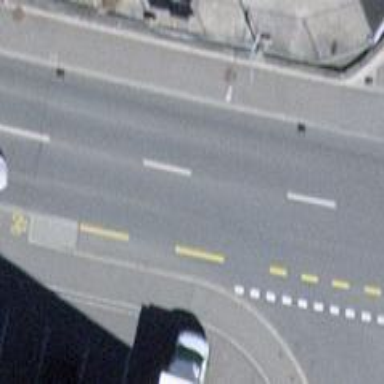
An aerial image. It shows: Uncontrolled crossing on the road.